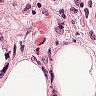
Metastatic tissue present: yes